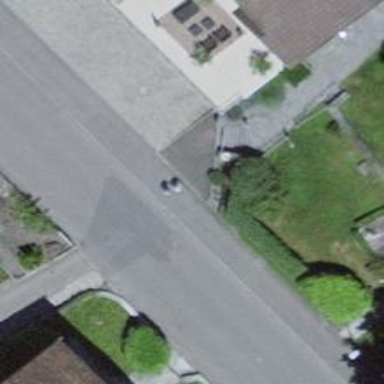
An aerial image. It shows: Asphalt steps along the road.